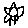
Label: flower